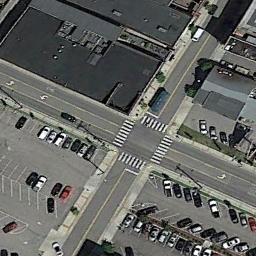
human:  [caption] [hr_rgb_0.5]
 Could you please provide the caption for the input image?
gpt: An intersection with sparse traffic is between some buildings and parking lots .

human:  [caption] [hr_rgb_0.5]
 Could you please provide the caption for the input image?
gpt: There are many cars in the parking lot next to the intersection .

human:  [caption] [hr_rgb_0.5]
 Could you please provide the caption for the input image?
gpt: There are several moving vehicles on the road at the intersection, There are many buildings and some trees around the intersection, And many cars are parked in the open space beside the intersection .

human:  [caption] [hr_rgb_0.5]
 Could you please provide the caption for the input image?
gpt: The zebra crossing at the intersection is yellow .

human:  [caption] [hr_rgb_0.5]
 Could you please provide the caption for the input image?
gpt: There are many cars parked beside the intersection .